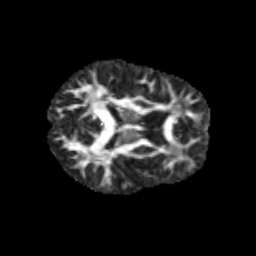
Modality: FA
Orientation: axial
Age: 10
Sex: male
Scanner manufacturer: siemens
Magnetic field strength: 3 T
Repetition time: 3.8 s
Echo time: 0.07 s